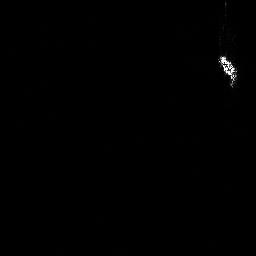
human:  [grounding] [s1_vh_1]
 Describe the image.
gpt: In the satellite image, there is  <ref>1 medium ship </ref> <box>[[83, 19, 92, 33, 0]]</box> located at top right.